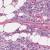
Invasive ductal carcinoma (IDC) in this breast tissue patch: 1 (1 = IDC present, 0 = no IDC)